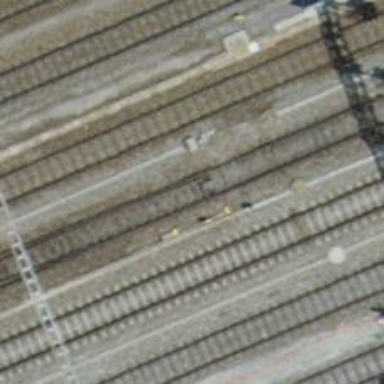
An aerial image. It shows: Railway switch.